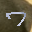
Label: 7